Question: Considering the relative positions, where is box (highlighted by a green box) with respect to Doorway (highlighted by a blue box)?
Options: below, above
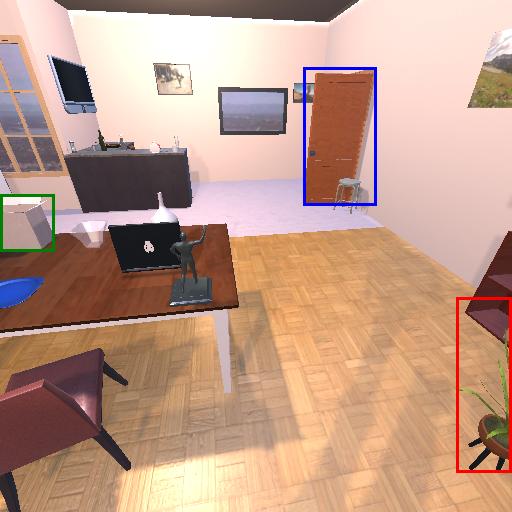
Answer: below